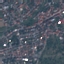
Land use / land cover class: Residential